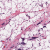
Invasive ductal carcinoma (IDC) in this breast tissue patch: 1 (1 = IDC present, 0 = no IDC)